Interaction volume radius: 5 \u00c5
Interaction volume height: 40 \u00c5
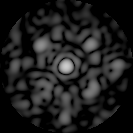
Disorder parameter: 0.5885